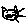
Label: cat